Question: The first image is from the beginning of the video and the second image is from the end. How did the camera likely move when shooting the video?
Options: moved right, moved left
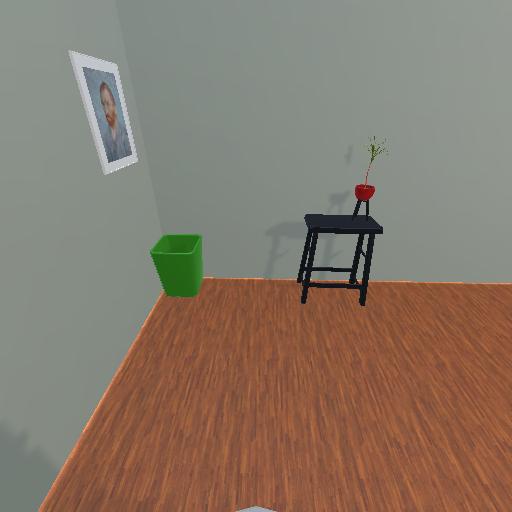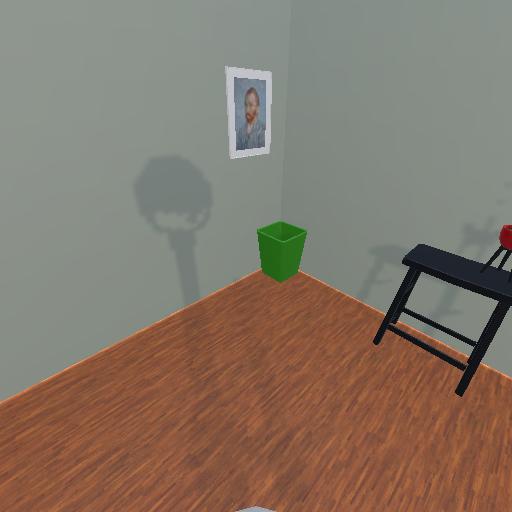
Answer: moved right